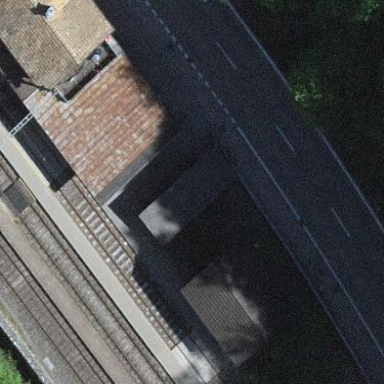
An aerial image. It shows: Shelter for public transportation.